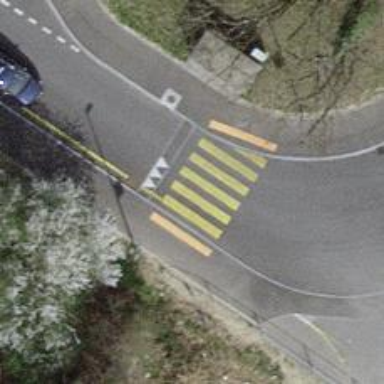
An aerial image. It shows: Uncontrolled road crossing.